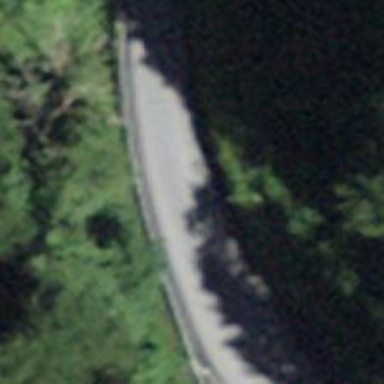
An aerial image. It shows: Unclassified road.